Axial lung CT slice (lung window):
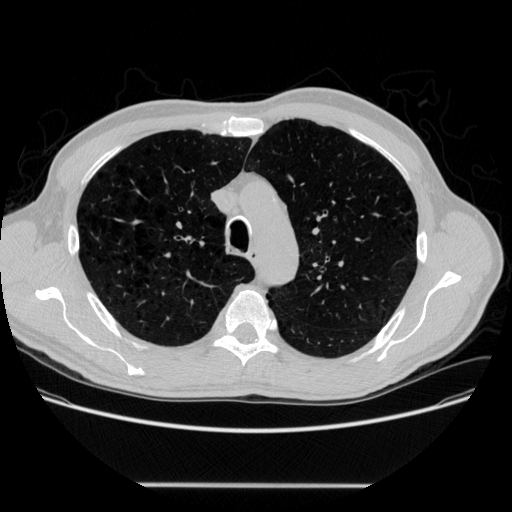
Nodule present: no